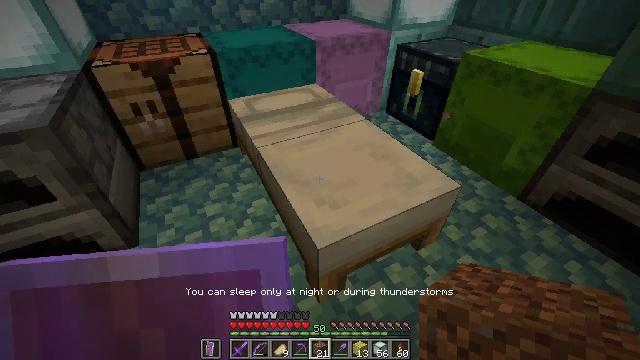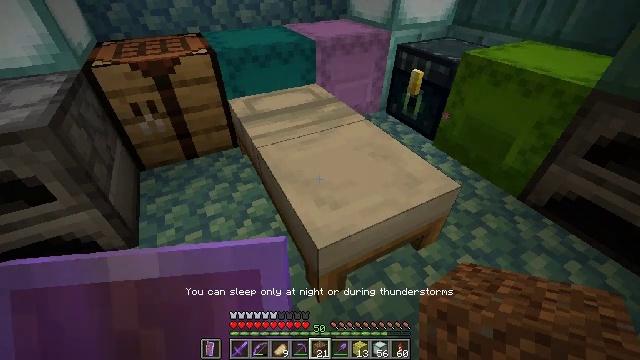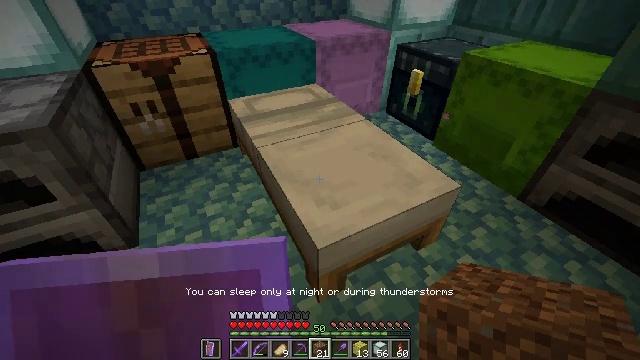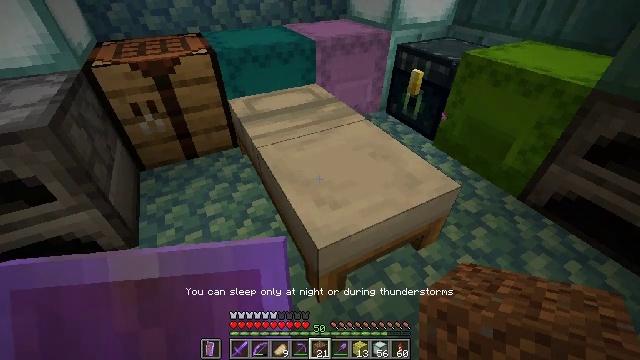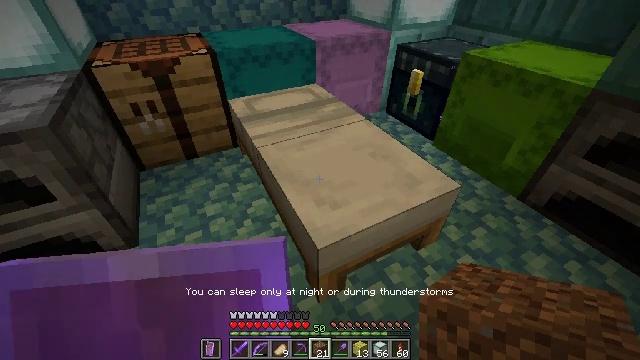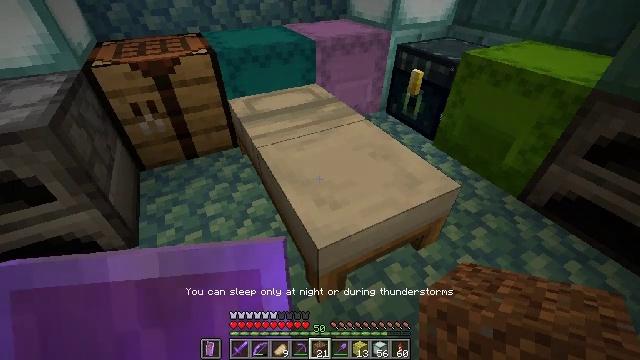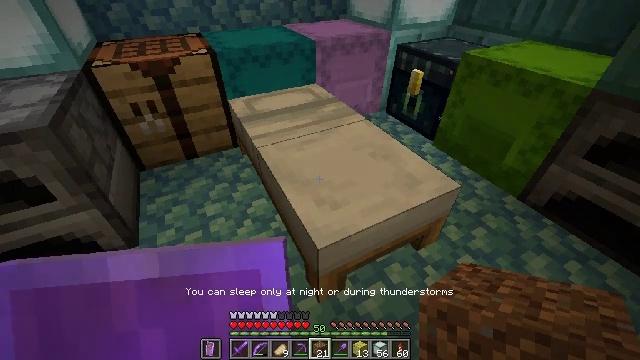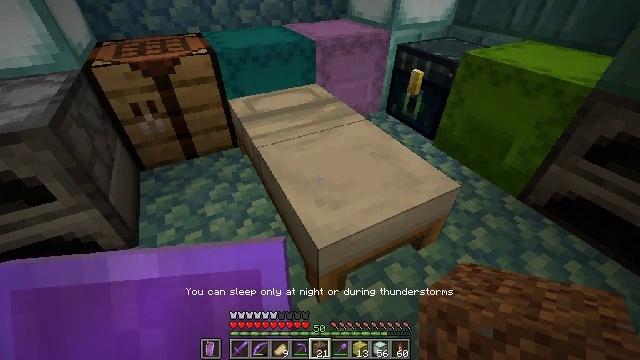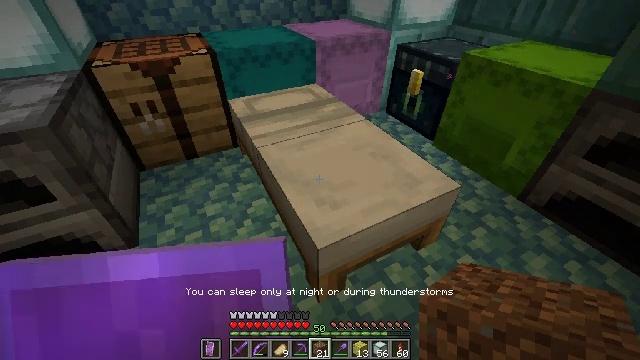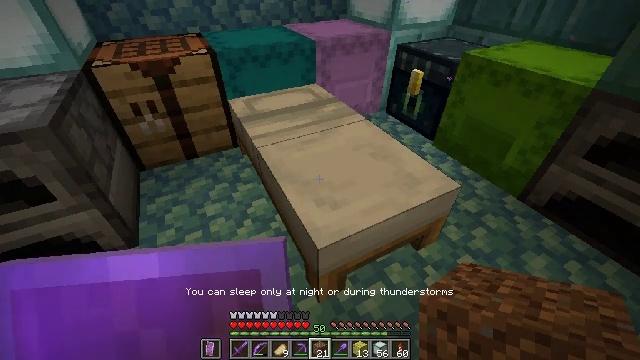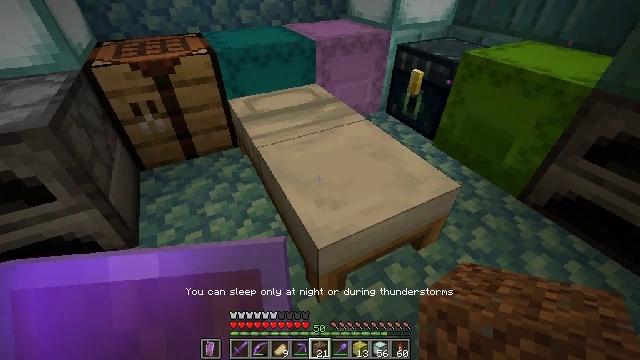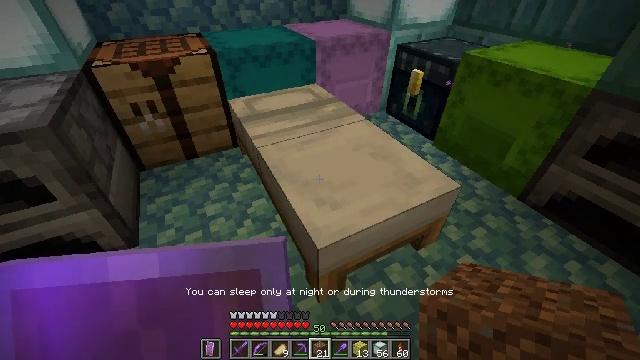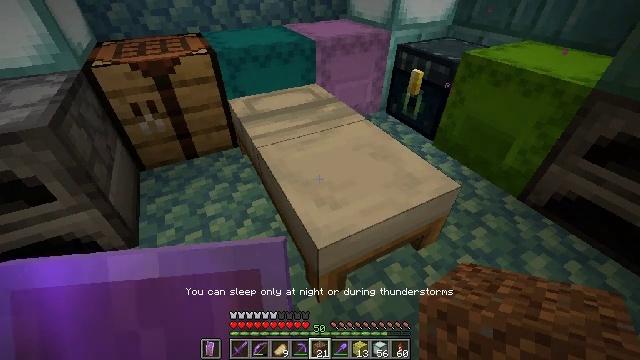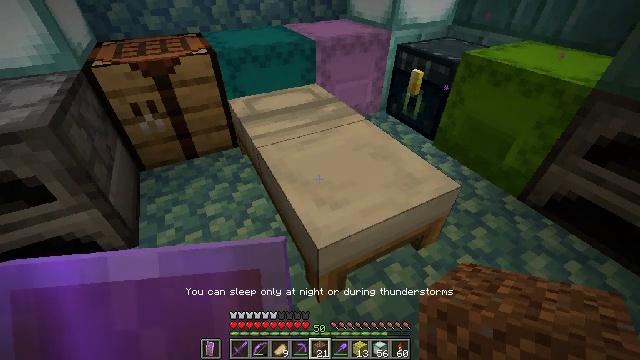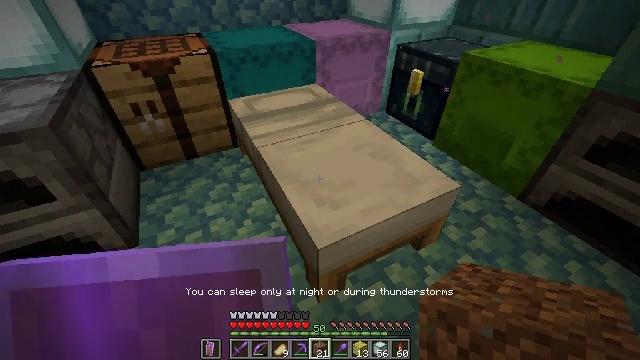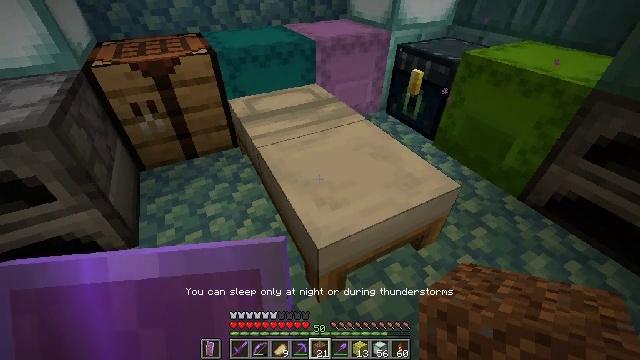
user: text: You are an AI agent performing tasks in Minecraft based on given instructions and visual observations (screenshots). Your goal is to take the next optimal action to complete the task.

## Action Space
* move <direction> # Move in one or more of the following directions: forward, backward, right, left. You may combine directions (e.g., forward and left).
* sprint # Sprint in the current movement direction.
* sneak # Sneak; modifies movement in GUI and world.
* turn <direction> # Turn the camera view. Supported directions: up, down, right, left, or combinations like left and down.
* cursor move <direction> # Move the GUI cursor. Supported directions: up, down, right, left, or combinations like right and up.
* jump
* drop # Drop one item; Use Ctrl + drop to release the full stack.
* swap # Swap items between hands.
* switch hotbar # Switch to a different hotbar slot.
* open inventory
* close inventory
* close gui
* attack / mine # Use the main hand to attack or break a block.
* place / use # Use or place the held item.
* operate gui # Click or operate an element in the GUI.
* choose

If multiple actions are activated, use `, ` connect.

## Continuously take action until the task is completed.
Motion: motion action
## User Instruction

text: craft item sponge
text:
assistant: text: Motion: no_op
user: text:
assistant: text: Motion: no_op
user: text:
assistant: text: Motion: no_op
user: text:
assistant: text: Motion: no_op
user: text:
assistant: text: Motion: no_op
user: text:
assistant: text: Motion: no_op
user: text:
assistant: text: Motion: no_op
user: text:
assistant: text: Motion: no_op
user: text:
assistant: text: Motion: no_op
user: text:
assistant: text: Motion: no_op
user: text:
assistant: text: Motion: no_op
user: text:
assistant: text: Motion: no_op
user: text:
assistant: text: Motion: use / place
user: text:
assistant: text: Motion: use / place
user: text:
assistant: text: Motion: use / place
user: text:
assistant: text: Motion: use / place
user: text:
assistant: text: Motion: no_op
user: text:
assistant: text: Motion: no_op
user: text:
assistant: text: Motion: no_op
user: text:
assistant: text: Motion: no_op
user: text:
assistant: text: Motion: no_op
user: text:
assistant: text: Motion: no_op
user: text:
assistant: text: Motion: no_op
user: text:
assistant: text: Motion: no_op
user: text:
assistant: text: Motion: no_op
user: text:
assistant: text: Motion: no_op
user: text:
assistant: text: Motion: no_op
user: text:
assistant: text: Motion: turn right
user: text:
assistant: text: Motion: turn right and up
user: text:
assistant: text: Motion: turn right and up